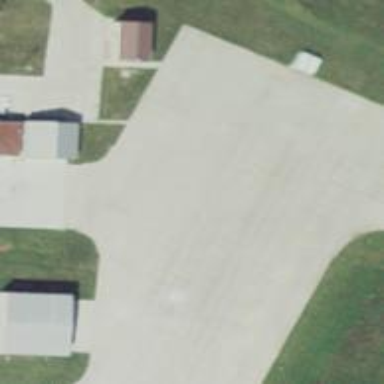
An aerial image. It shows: Apron at the airport.